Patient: sex M, age 38
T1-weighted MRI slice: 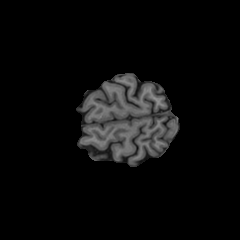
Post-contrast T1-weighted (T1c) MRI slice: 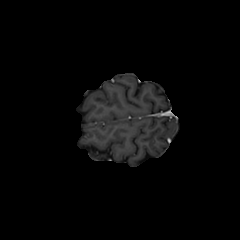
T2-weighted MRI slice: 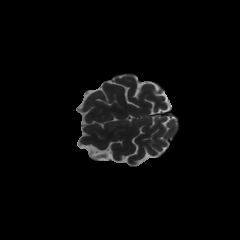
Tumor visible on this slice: no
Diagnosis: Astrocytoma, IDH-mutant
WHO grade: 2